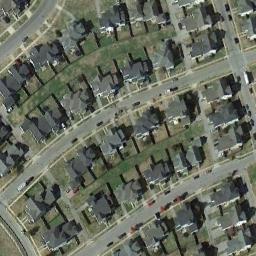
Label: medium_residential